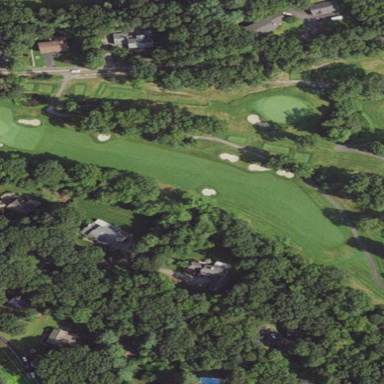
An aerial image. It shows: Grassy area designated as golf fairway.